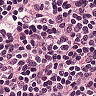
Metastatic tissue present: no